Field crop: maize
Growth stage: 2
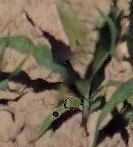
Species: maize